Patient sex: M
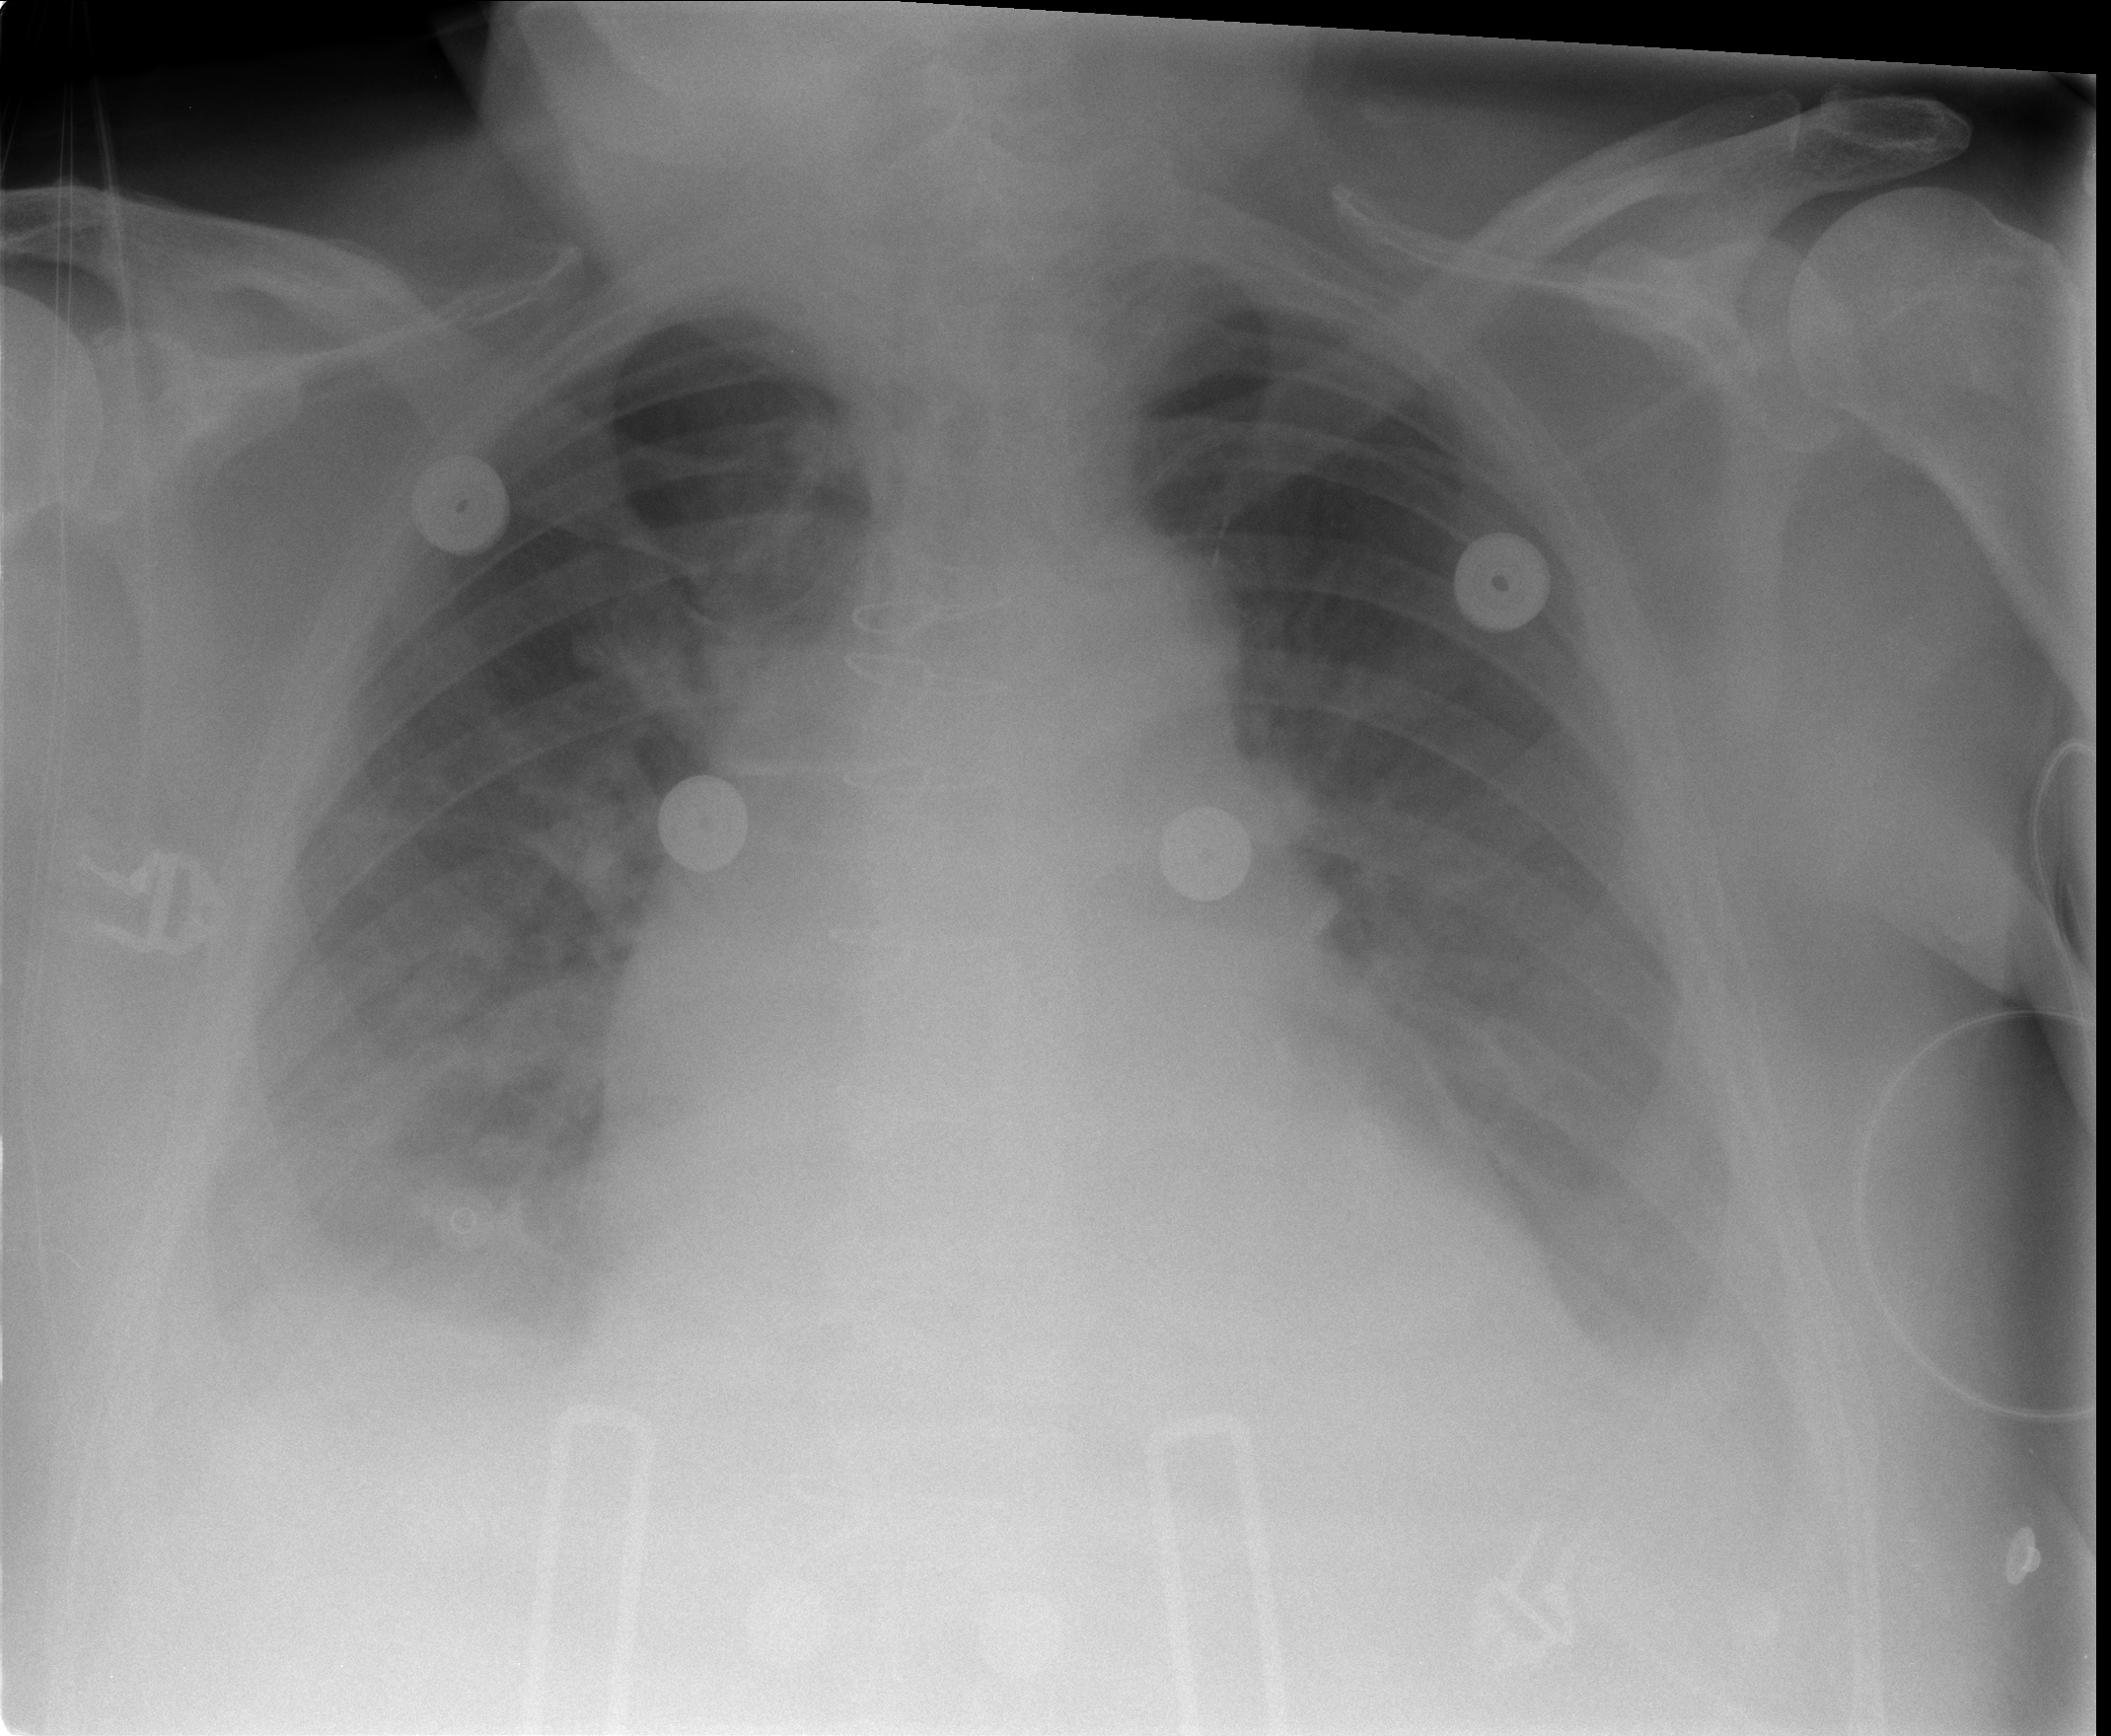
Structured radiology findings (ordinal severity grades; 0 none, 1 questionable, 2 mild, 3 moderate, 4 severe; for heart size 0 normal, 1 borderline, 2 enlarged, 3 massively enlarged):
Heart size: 2
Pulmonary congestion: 2
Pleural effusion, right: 2
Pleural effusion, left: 2
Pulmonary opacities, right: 2
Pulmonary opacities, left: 2
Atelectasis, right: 2
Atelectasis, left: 2